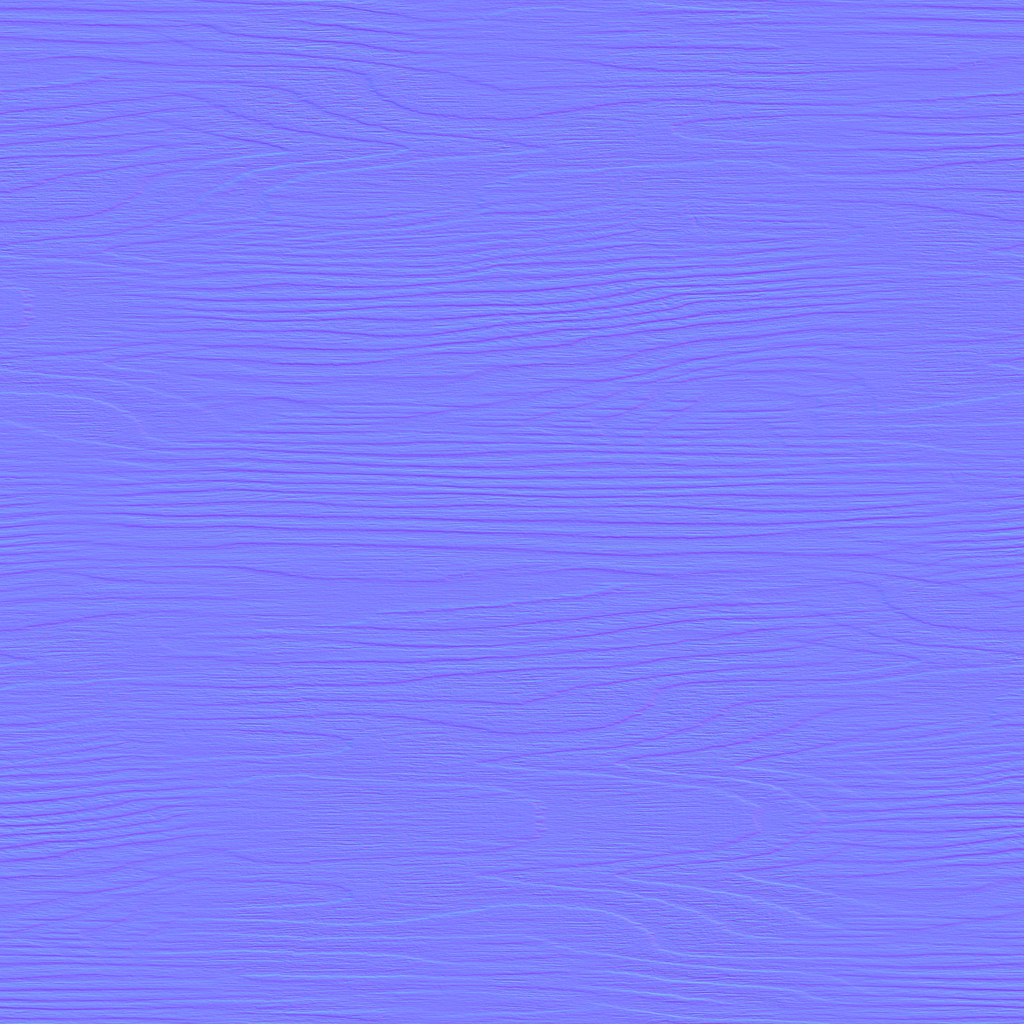
Texture map type: NormalGL